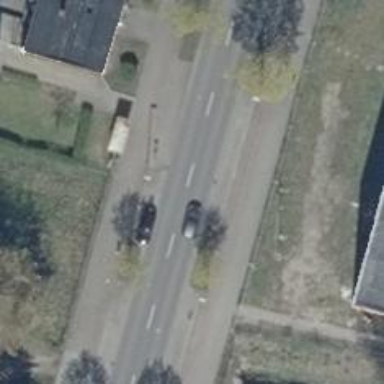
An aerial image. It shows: Public transport stop position.